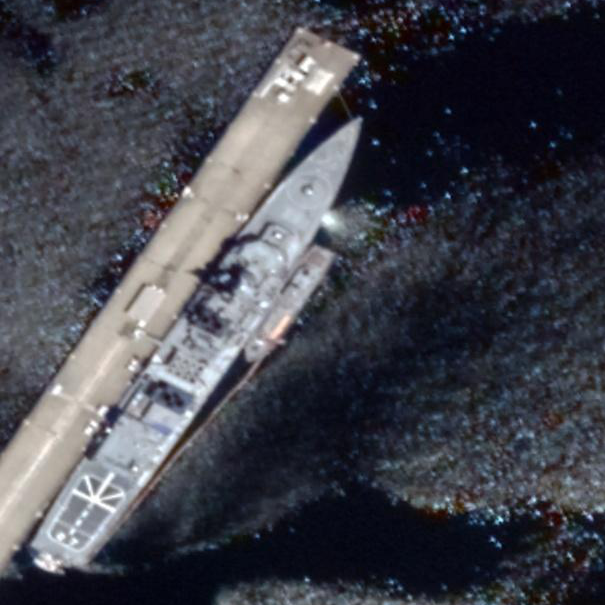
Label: Murasame-class_destroyer